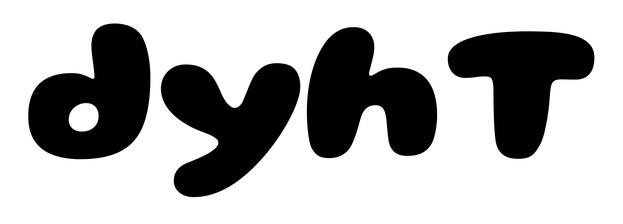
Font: Gluten_ExtraBold